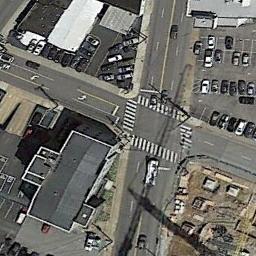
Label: intersection